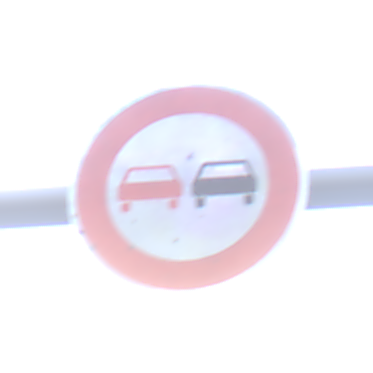
Verkehrszeichen: Ueberholverbot
Umgebung: Outdoor, Urban
Tageszeit: SunriseSunset
Wetter: PartlyCloudy
Licht: Natural
Jahreszeit: NotSpecified
Kontrast: MediumContrast